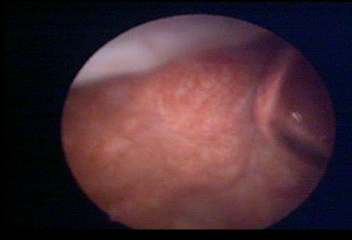
Modality: WLC
Class: Foreign bodies
Subclass: AirBubble
Bladder cancer association: No
Annotated structures: Air bubble